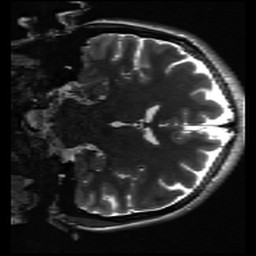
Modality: inplaneT2
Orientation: coronal